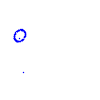
Particle: pion